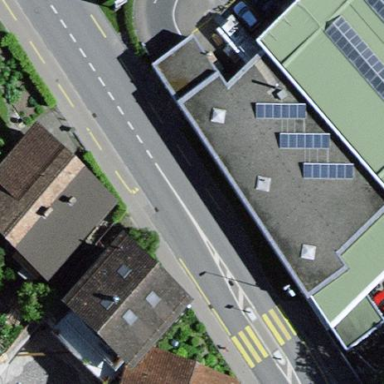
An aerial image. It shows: Car wash facility located inside building.